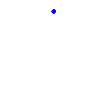
Particle: proton